Question: For a WPF interface, I'm building user controls that display an icon next to a label. I'm building the icon in a Canvas element, and sticking it in a DockPanel next to a Label. I'm bundling this into a UserControl so that the entire control can bind to a single value and redraw the icon and update the text when it changes (think battery meter).
Is there an easy way to do this? What about if I allow the font to be changed through a property, can I inspect the layout measurements and scale/position the icon's canvas accordingly?
For reference, here is the XAML for a battery meter, and images of both a clock and the battery meter. Note the battery meter is kind of close to what I want (on the baseline, but not quite the height of the text), but the clock is too large.
'''
<UserControl x:Class="Controls.Battery"
xmlns="http://schemas.microsoft.com/winfx/2006/xaml/presentation"
xmlns:x="http://schemas.microsoft.com/winfx/2006/xaml"
xmlns:mc="http://schemas.openxmlformats.org/markup-compatibility/2006"
xmlns:d="http://schemas.microsoft.com/expression/blend/2008"
xmlns:controls="clr-namespace:Controls"
x:Name="Root"
mc:Ignorable="d"
d:DesignHeight="200" d:DesignWidth="900">
<DockPanel DataContext="{Binding ElementName=Root}" LastChildFill="True" Height="200" Width="900">
<Canvas DockPanel.Dock="Left" Width="200" Height="200" Background="Transparent">
<Rectangle Width="180" Height="100" StrokeThickness="20" Canvas.Top="50" Stroke="White" RadiusX="5" RadiusY="5">
<Rectangle.Fill>
<LinearGradientBrush StartPoint="0,0" EndPoint="1,0">
<GradientStop Color="White" Offset="0"/>
<GradientStop Color="White" Offset="{Binding Percent}"/>
<GradientStop Color="Transparent" Offset="1"/>
</LinearGradientBrush>
</Rectangle.Fill>
</Rectangle>
<Rectangle Width="40" Height="50" StrokeThickness="20" Canvas.Top="75" Canvas.Right="0" Stroke="White" RadiusX="5" RadiusY="5"/>
</Canvas>
<Viewbox HorizontalAlignment="Left">
<TextBlock Text="{Binding Percent, Converter={controls:PercentConverter}}" Foreground="White" />
</Viewbox>
</DockPanel>
'''

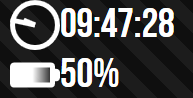
Answer: You should not use exact pixel values in your xaml, instead you should bind those values and use converters to set the proper values. (At least this is what I would do...)
So name your TextBlock:
'''
<Viewbox HorizontalAlignment="Left">
<TextBlock x:Name="textPart" Text="{Binding Percent, Converter={controls:PercentConverter}}" Foreground="White" />
</Viewbox>
'''
After that you can bind to the 'ActualWidth' and 'ActualHeight' property of that.
For example:
'''
<Canvas DockPanel.Dock="Left"
Width="200"
Height="{Binding Path=ActualHeight, ElementName=textPart}"
Background="Transparent">
...
'''
And to further improve the look you should introduce converters, which would allow you to set for example the width to a given percent of the height, or anything you would like.
Also, you can introduce a <URL> to your canvas, which will - most likely - reduce the need for converters, as you can design your 'pictures' in one size, and only modify the ScaleTansform to make it the right size.